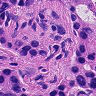
Metastatic tissue present: yes